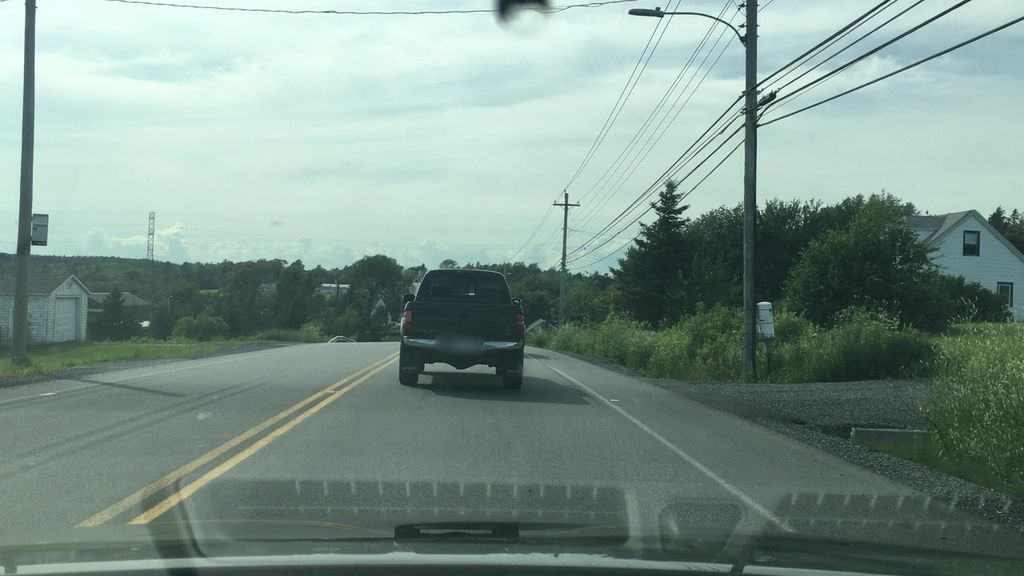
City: halifax